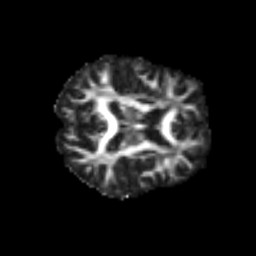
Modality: FA
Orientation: axial
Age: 72
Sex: female
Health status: ill
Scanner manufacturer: siemens
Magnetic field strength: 3 T
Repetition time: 8.7 s
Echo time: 0.11 s